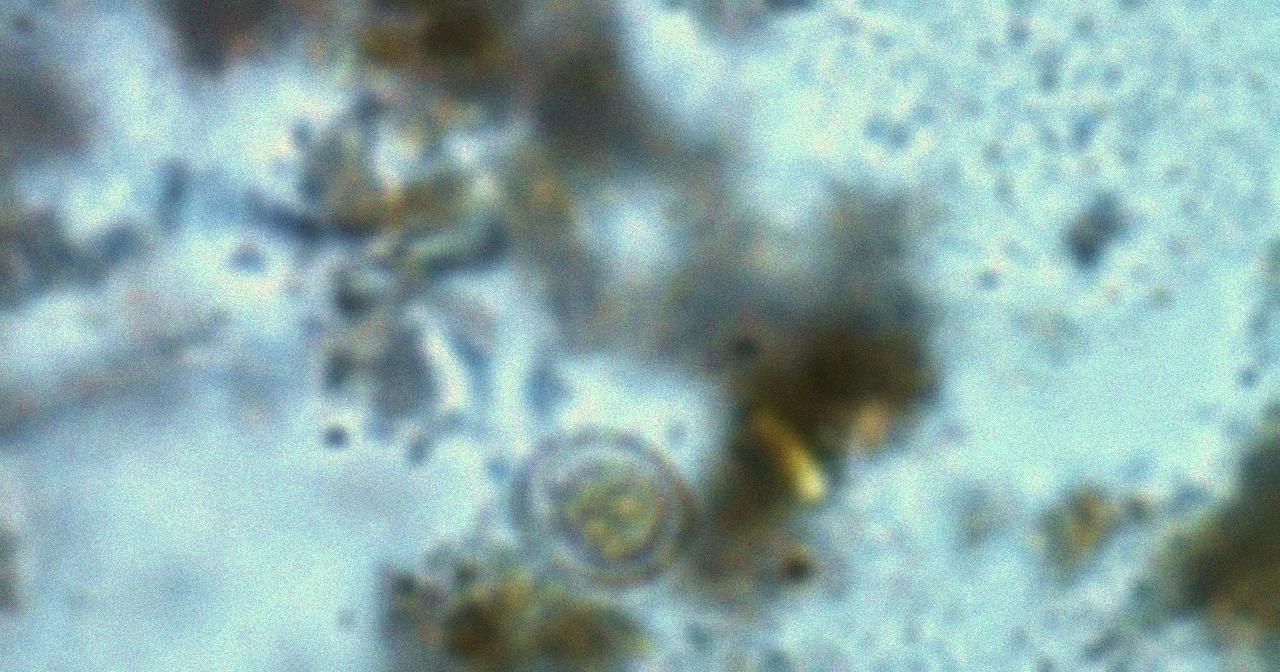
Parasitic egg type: Hymenolepis nana